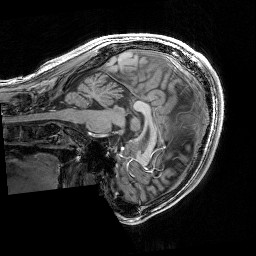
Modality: T1w
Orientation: sagittal
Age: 23
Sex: male
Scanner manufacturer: siemens
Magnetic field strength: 3 T
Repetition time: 2.3 s
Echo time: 0.00344 s